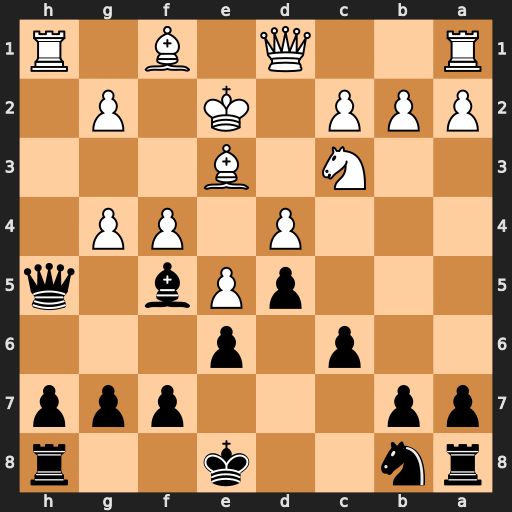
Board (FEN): rn2k2r/pp3ppp/2p1p3/3pPb1q/3P1PP1/2N1B3/PPP1K1P1/R2Q1B1R
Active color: b
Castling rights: kq
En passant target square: -
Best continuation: Bxg4+ Kd2 Bxd1 Rxh5 Bxh5